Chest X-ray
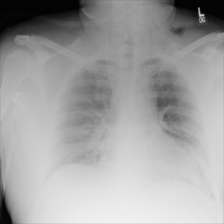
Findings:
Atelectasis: positive
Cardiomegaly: negative
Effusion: negative
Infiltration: negative
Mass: negative
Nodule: negative
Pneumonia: negative
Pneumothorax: negative
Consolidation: positive
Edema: negative
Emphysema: positive
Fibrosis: negative
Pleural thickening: negative
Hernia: negative